Interaction volume radius: 10 \u00c5
Interaction volume height: 15 \u00c5
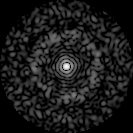
Disorder parameter: 0.8281